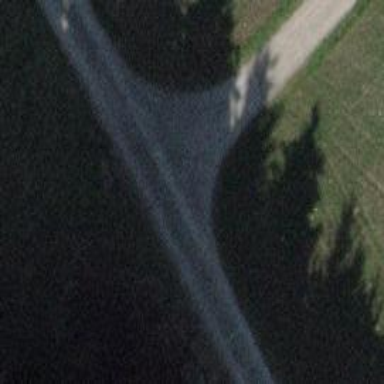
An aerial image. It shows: Gravel track with grade2 tracktype.